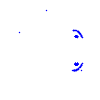
Particle: electron